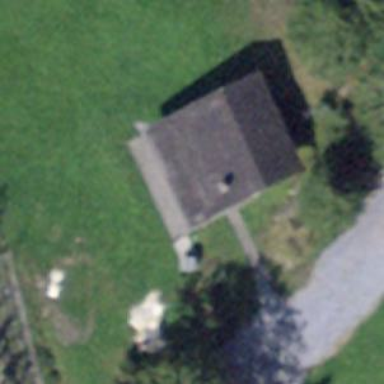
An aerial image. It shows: Cabin.